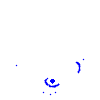
Particle: pion